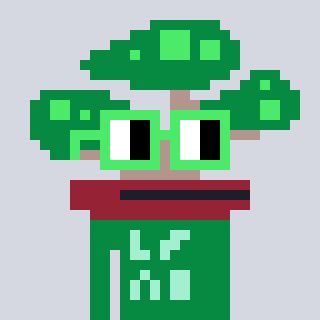
a pixel art character with square light green glasses, a bonsai-shaped head and a green-colored body on a cool background